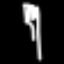
Label: fork